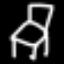
Label: chair